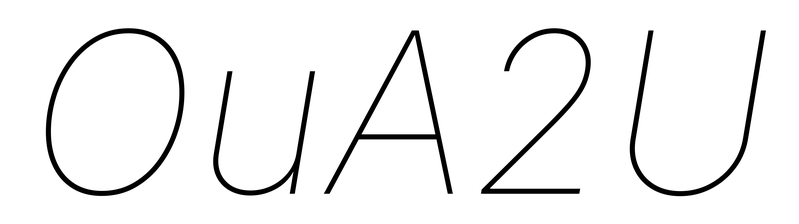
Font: Inter-Italic_Thin_Italic